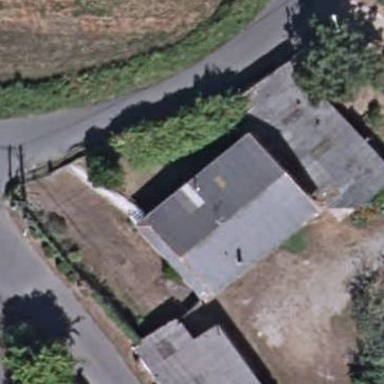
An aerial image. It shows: Simple house.